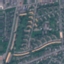
Label: Residential